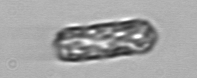
Label: Dactyliosolen_fragilissimus